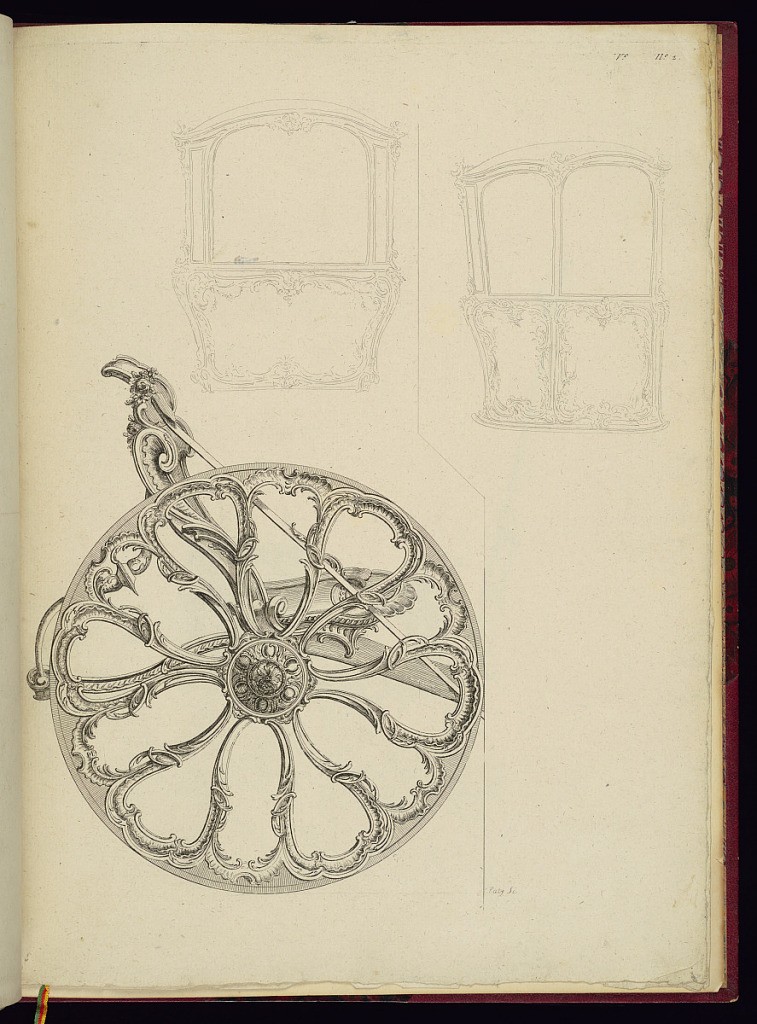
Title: Design for a Carriage Wheel and Doors
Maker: Louis Van Nerven, Dutch, active ca. 1750
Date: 1755–69
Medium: Etching on paper
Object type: Print
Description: Design for a carriage wheel and two faint designs for carriage body doors above decorated with ornate ornament featuring scrolling leaves (rinceaux), c-scrolls, rosettes, cartouches, flowers, and shells. The plate is numbered and signed.